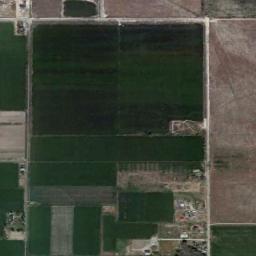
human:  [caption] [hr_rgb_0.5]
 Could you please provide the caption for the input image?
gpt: Several green rectangular farmlands of different sizes are arranged in neat rows and some houses are next to the farmlands .

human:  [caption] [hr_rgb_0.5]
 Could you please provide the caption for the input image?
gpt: There are some green and bare rectangular farmland .

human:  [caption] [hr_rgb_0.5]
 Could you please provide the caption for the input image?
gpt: There are many rectangular farmlands of different sizes .

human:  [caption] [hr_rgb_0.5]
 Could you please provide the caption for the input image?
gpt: More than ten green and tan mixed rectangular farm fields of various sizes .

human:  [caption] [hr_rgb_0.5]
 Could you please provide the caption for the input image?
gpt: There are some green rectangular farmlands and brown ones .